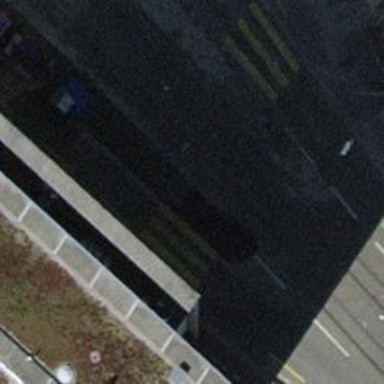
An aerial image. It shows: Kerb serving as barrier.